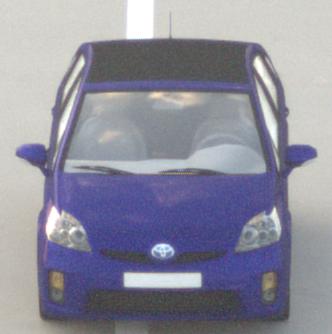
Make: Toyota
Model: Prius 1.5 Hybrid
Detailed model: Prius (HW2)
Model produced from: 2006/03
Model produced until: 2009/06
Doors: 5
Color: blue
Road condition: dry road
Daytime: sunrise or sunset
Contrast: low contrast